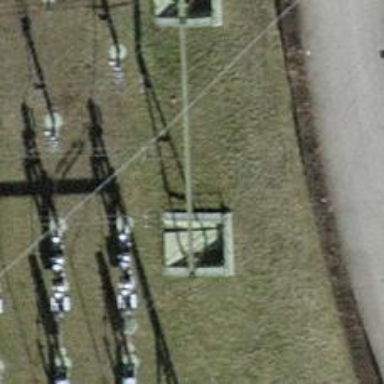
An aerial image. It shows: Insulator used in power systems.